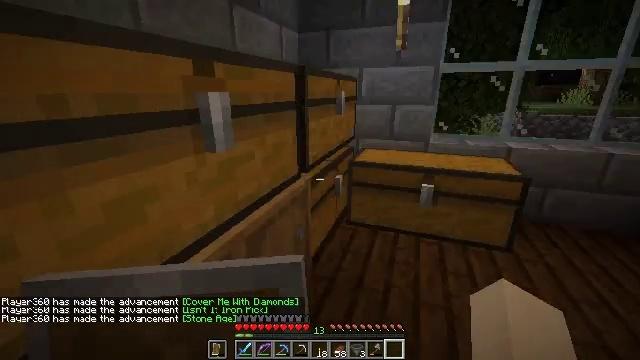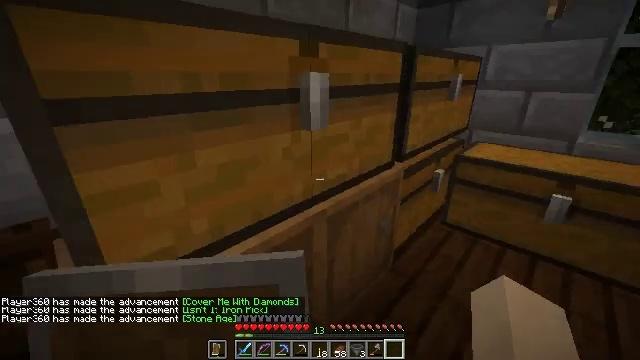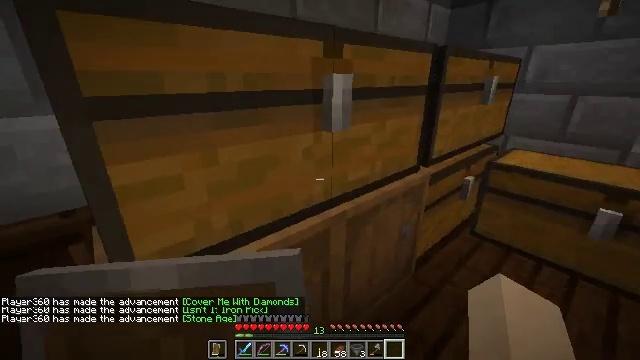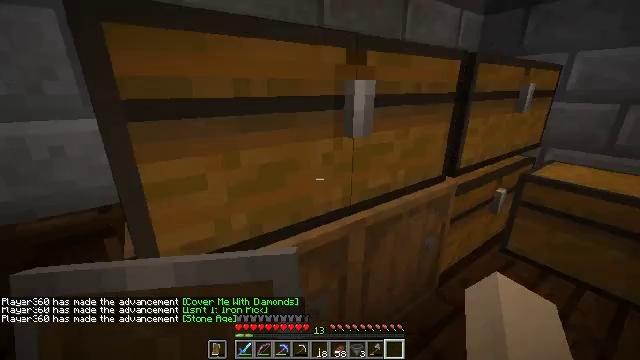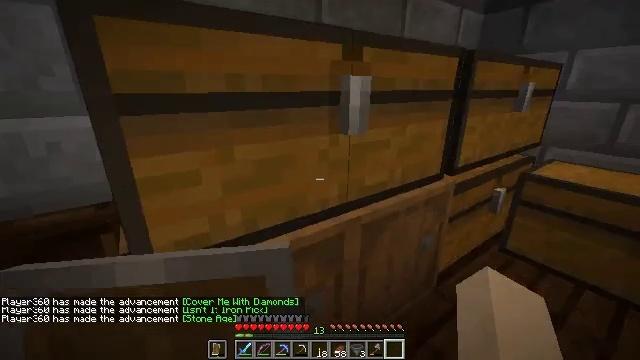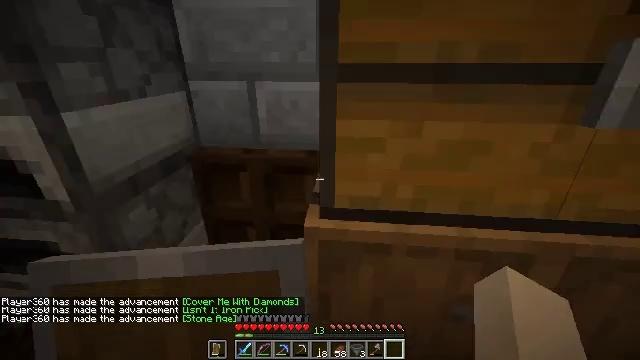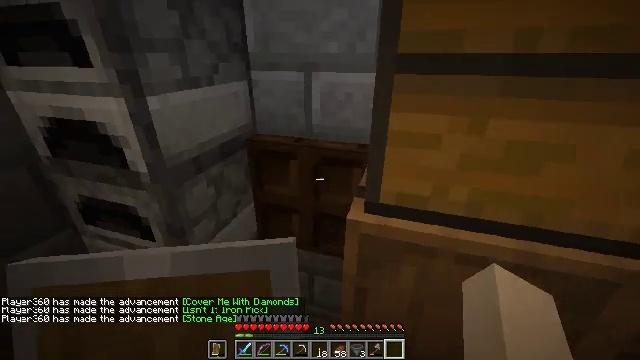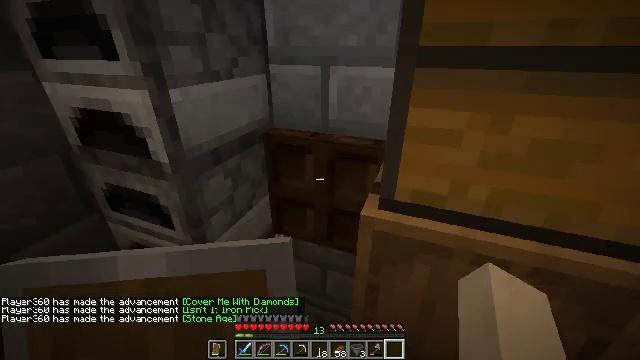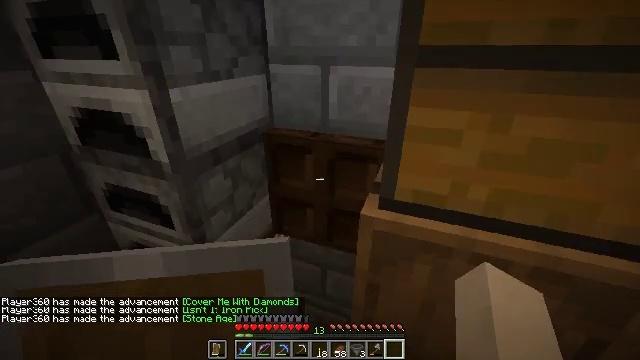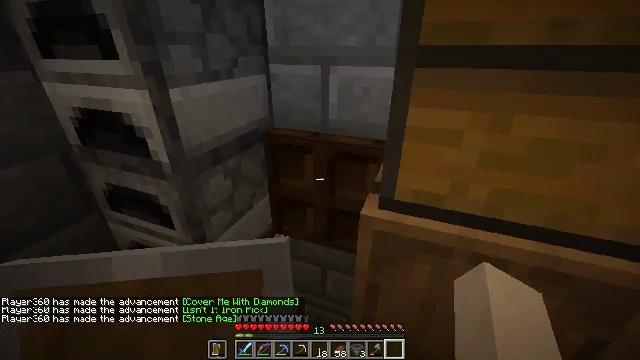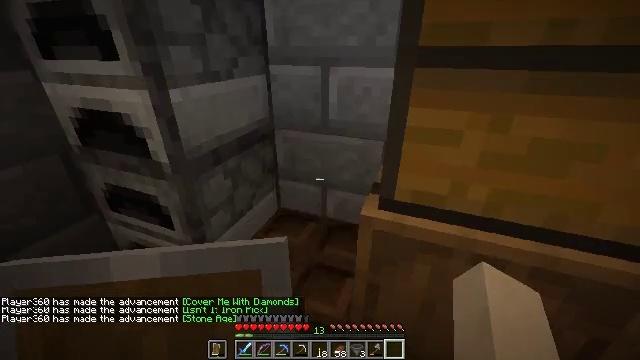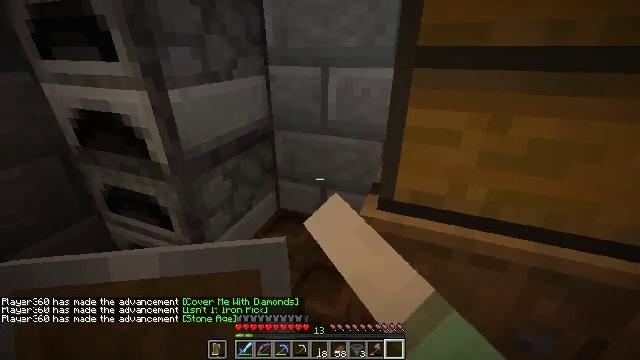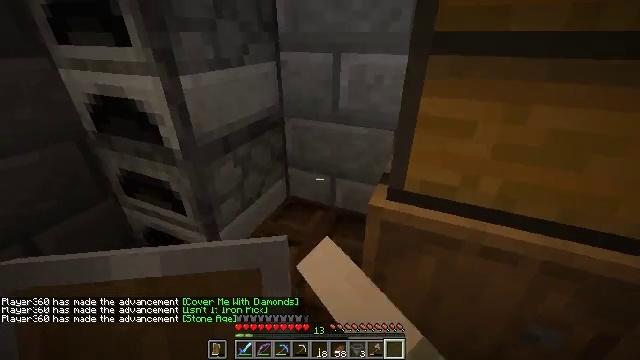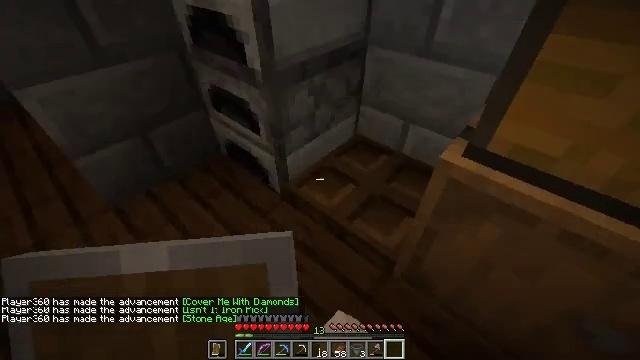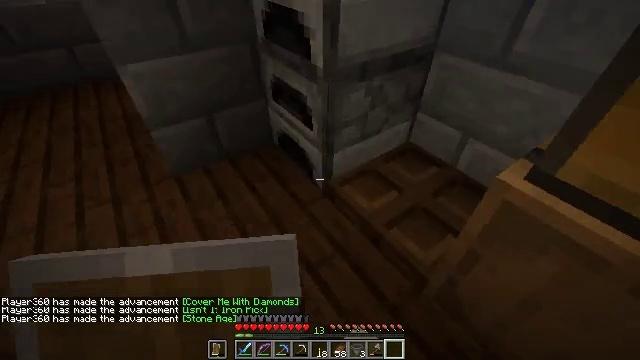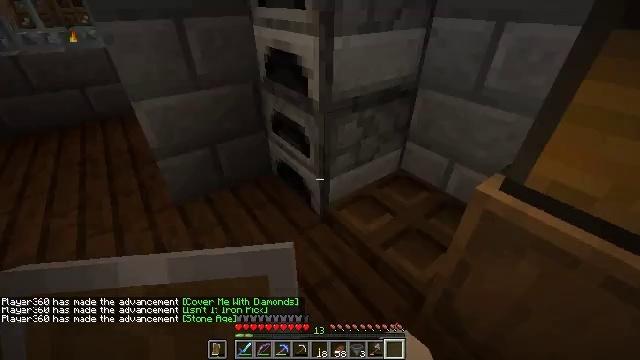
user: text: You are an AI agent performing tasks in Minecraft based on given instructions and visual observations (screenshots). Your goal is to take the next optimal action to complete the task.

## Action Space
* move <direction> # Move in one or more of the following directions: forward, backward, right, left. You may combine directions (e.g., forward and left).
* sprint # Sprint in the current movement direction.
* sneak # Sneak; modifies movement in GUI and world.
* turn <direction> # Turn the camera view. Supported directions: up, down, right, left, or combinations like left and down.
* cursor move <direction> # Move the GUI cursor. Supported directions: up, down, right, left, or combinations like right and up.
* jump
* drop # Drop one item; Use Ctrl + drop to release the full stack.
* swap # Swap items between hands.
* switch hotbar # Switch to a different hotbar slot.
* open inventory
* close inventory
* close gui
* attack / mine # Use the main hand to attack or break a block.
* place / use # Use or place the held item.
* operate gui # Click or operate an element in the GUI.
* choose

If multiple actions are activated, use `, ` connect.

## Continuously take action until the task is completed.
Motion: motion action
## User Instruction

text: Combine iron ingots to craft an iron door at the crafting table.
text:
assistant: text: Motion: turn left and down
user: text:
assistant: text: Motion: turn left
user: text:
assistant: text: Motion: turn left and up
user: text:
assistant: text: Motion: no_op
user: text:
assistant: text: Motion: turn left and down
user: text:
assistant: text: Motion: turn left and down
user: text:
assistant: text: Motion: turn left and down
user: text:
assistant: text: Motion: no_op
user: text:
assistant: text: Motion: no_op
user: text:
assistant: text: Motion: use / place
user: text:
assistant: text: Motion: use / place
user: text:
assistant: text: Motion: turn left and down
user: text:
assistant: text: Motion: turn left and down
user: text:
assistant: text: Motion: move back, turn left
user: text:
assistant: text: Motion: move back, turn right and up
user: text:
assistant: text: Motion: turn right
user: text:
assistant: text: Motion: turn right and up, close inventory
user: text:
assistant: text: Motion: close inventory
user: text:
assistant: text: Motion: open gui
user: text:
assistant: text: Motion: no_op
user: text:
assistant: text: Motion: no_op
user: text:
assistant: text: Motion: cursor move right
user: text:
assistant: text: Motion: no_op
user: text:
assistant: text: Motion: no_op
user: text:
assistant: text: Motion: cursor move right and down
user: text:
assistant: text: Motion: turn right and down, close gui
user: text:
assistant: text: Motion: turn right and down
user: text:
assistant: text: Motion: turn right and down
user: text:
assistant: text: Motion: move forward, turn right and up
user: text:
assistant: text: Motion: move forward, turn right and up